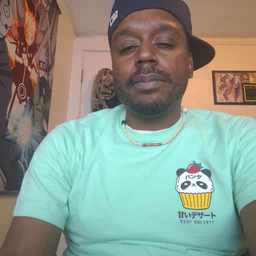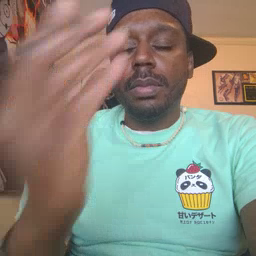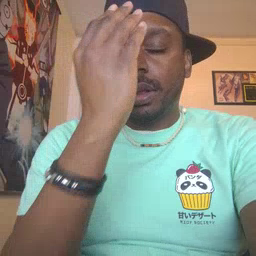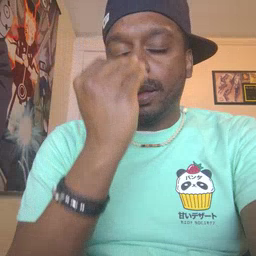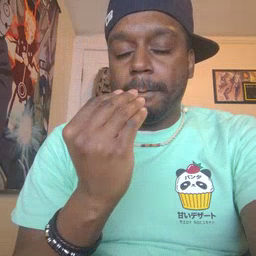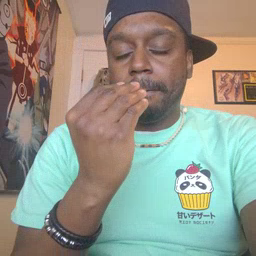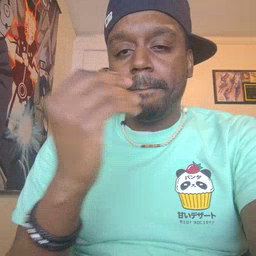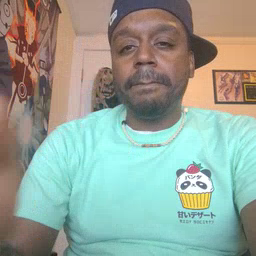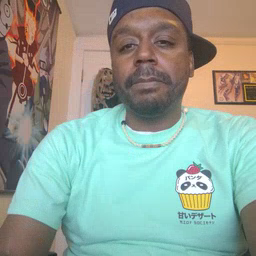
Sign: sleep